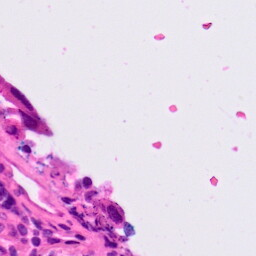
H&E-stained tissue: Lung